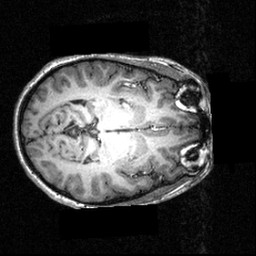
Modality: T1w
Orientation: axial
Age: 24
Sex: female
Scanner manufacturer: siemens
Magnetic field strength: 3.951 T
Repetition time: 1.5 s
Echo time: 0.00335 s